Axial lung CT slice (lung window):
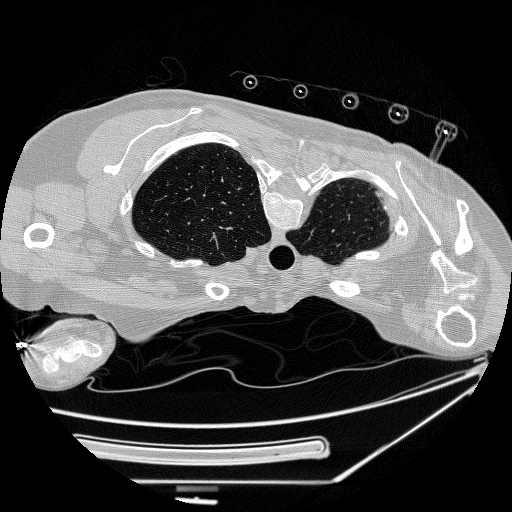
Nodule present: no